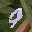
Label: 9